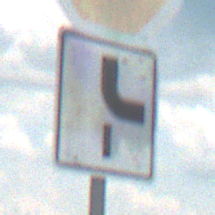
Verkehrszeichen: VerlaufVorfahrtsstrasse10
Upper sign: Stop
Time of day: MorningAfternoon
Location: Outdoor (Nature)
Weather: PartlyCloudy
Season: NotSpecified
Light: Natural